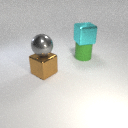
large cyan metal cube above large green rubber cylinder